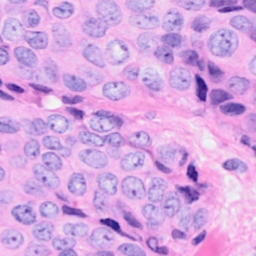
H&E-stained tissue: Breast